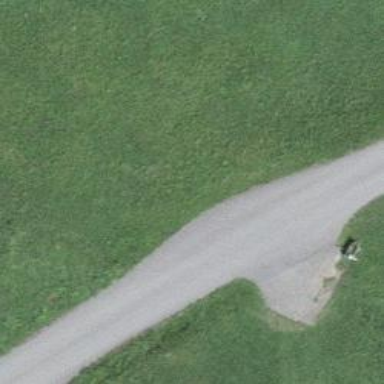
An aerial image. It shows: Passing place on the road.